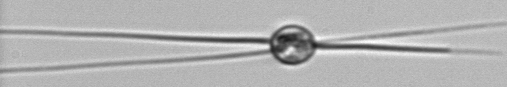
Label: Chaetoceros_danicus